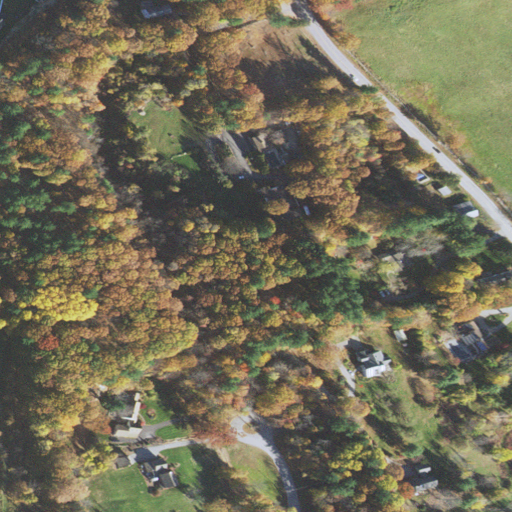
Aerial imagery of mountain in New Hampshire named Joppa Hill containing deciduous forest, mixed forest, pasture, evergreen forest, open development, low intensity development, and medium intensity development